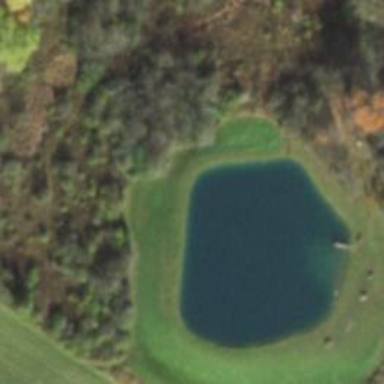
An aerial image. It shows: Water pond surrounded by natural water.